Question: I'm making a little app as I'm learning Android these days and I came up with a little problem, I made a RelativeLayout (in a java file, not xml file) and then introduced buttons in it one relative to another.
The final layout its like this:

What I do is I create the center top row button and then all the other buttons relative to him. What I'd like to do is to center the RelativeLayout in the view so I the board is centered and I can put some text or anything else in top of the screen. I have thought about creating a LinearLayout before the RelativeLayout and then set something like margin bottom or introduce the RelativeLAyout into another layout to center it, but seems like not working, what do you suggest me to do to achieve that goal without having to change the way I make the board? Here is the code to make the board:
'''
private RelativeLayout makeBoard (){
int papi = 4;
int grande =3;
int peque = 1;
RelativeLayout.LayoutParams params = new RelativeLayout.LayoutParams(wrap_content,wrap_content);
RelativeLayout parent = new RelativeLayout(this);
parent.setLayoutParams(params);
papi = makeRow(parent,papi,peque);
papi = makeRow(parent,papi,peque);
papi = makeRow(parent,papi,grande);
papi = makeRow(parent,papi,grande);
papi = makeRow(parent,papi,grande);
papi = makeRow(parent,papi,peque);
papi = makeRow(parent,papi,peque);
return parent;
}
private int makeRow (RelativeLayout parent, int papasote,int colDer)
{
int index = papasote+10;
if (papasote==4)
{
createButtonSinMas (parent, index);
}
else
{
createButtonJustoAbajo(parent, index, papasote);
}
for (int i=0;i<colDer;i++)
{
createButtonAlaDeresha(parent, index+i+1, index+i);
createButtonAlaIskierda(parent, index-i-1, index-i);
}
return index;
}
private int createButtonSinMas (RelativeLayout parent, int id)
{
RelativeLayout.LayoutParams params = new RelativeLayout.LayoutParams(SIZE, SIZE);
params.addRule(RelativeLayout.CENTER_HORIZONTAL,RelativeLayout.TRUE);
CCCButton button = new CCCButton(this);
button.setLayoutParams(params);
return basura(parent,id,params, button);
}
private int createButtonJustoAbajo (RelativeLayout parent, int id, int papasote)
{
RelativeLayout.LayoutParams params = new RelativeLayout.LayoutParams(SIZE, SIZE);
params.addRule(RelativeLayout.BELOW, papasote);
params.addRule(RelativeLayout.ALIGN_RIGHT, papasote);
CCCButton button = new CCCButton(this);
return basura(parent,id,params, button);
}
private int createButtonAlaDeresha (RelativeLayout parent, int id, int papasote)
{
RelativeLayout.LayoutParams params = new RelativeLayout.LayoutParams(SIZE, SIZE);
params.addRule(RelativeLayout.RIGHT_OF, papasote);
params.addRule(RelativeLayout.ALIGN_BASELINE,papasote);
CCCButton button = new CCCButton(this);
return basura(parent,id,params, button);
}
private int createButtonAlaIskierda (RelativeLayout parent, int id, int papasote)
{
RelativeLayout.LayoutParams params = new RelativeLayout.LayoutParams(SIZE, SIZE);
params.addRule(RelativeLayout.LEFT_OF, papasote);
params.addRule(RelativeLayout.ALIGN_BASELINE,papasote);
CCCButton button = new CCCButton(this);
return basura(parent,id,params, button);
}
private int basura(RelativeLayout parent,int id,RelativeLayout.LayoutParams params, CCCButton button)
{
button.setId(id);
button.setLayoutParams(params);
button.setOnClickListener(this);
actualizarBoton(button);
parent.addView(button);
return button.getId();
}
'''
Then I just do in my main board=makeBoard(); board being a RelativeLayout variable.
'''
public void onCreate(Bundle savedInstanceState) {
super.onCreate(savedInstanceState);
game = new Game();
board = makeBoard();
setContentView(board);
}
'''
Thanks in advance guys
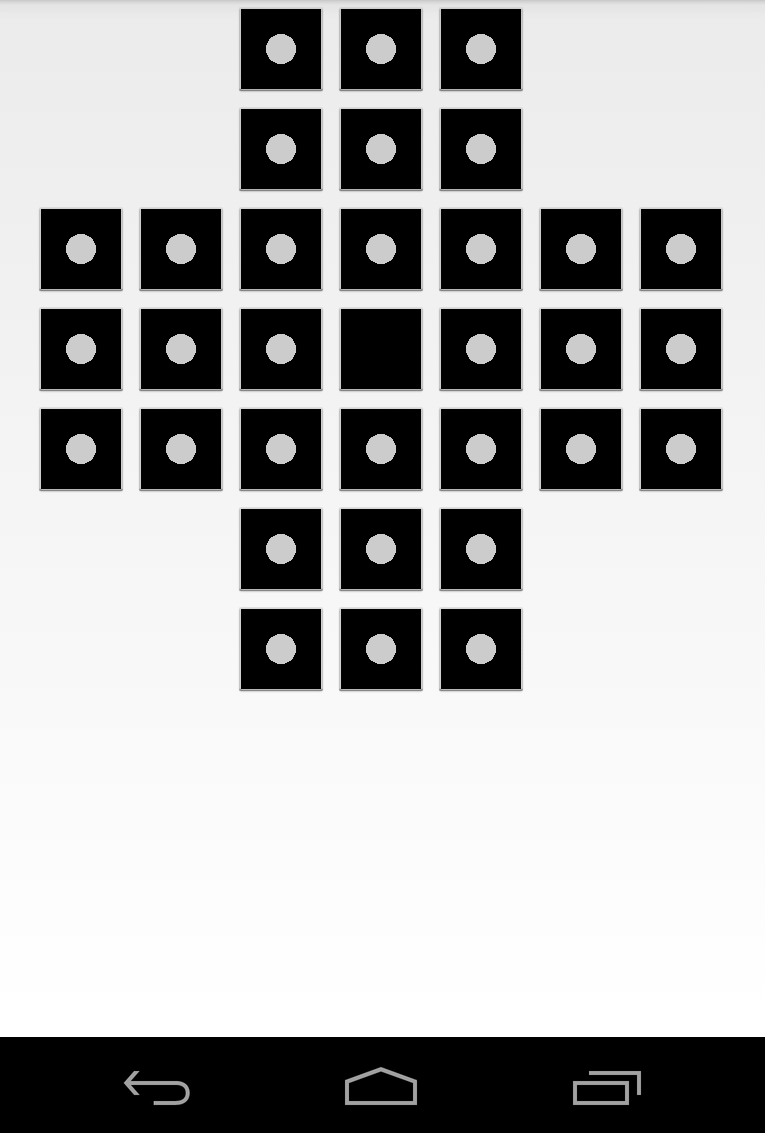
Answer: Try making following changes in your code.
Change Layoutparams from wrap_content to match_parent
and set gravity of your relative layout to center.
'''
private RelativeLayout makeBoard() {
int papi = 4;
int grande = 3;
int peque = 1;
RelativeLayout.LayoutParams params = new RelativeLayout.LayoutParams(
LayoutParams.MATCH_PARENT, LayoutParams.MATCH_PARENT);
RelativeLayout parent = new RelativeLayout(this);
parent.setLayoutParams(params);
parent.setGravity(Gravity.CENTER);
papi = makeRow(parent, papi, peque);
papi = makeRow(parent, papi, peque);
papi = makeRow(parent, papi, grande);
papi = makeRow(parent, papi, grande);
papi = makeRow(parent, papi, grande);
papi = makeRow(parent, papi, peque);
papi = makeRow(parent, papi, peque);
return parent;
}
'''